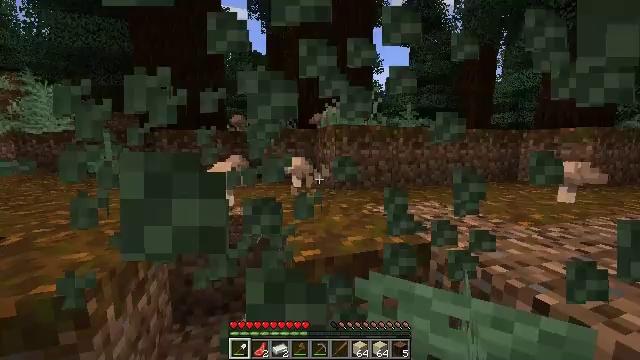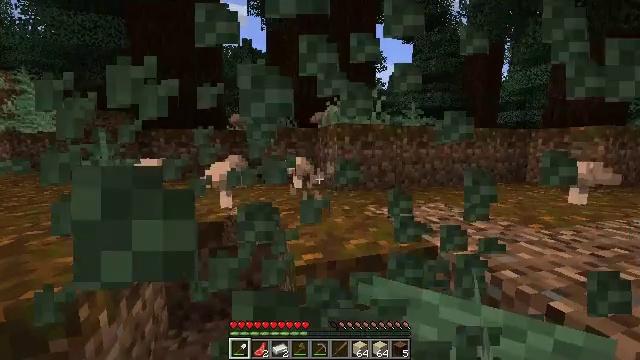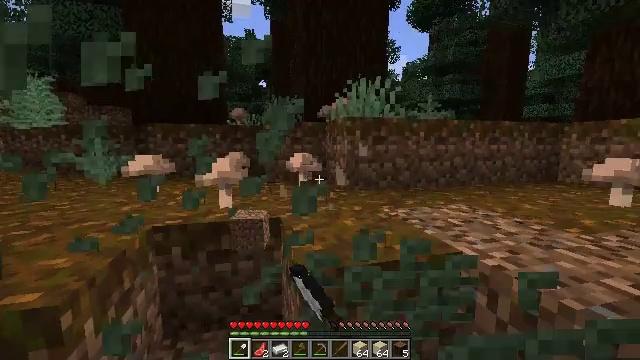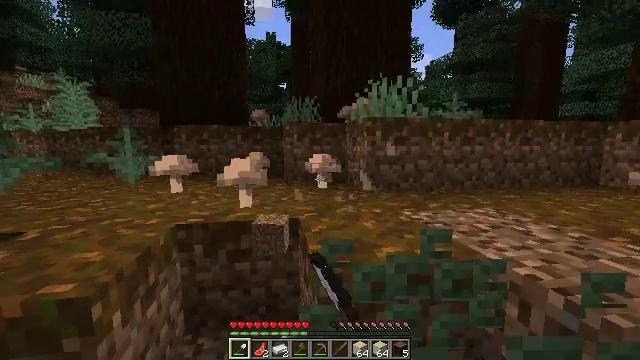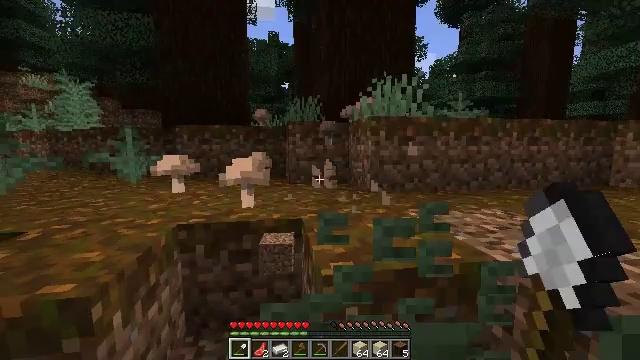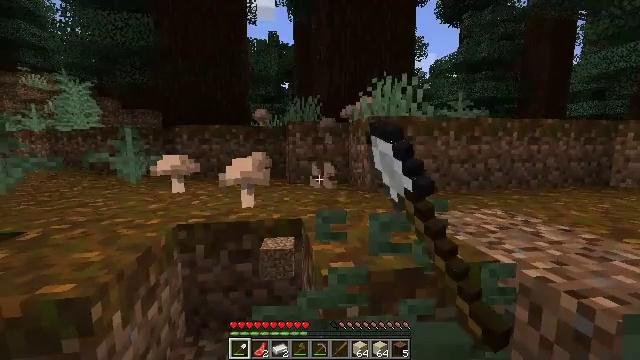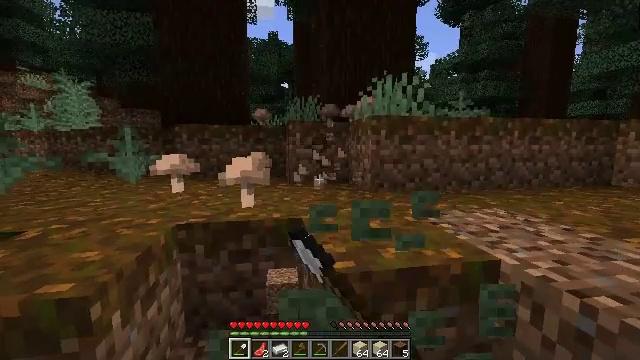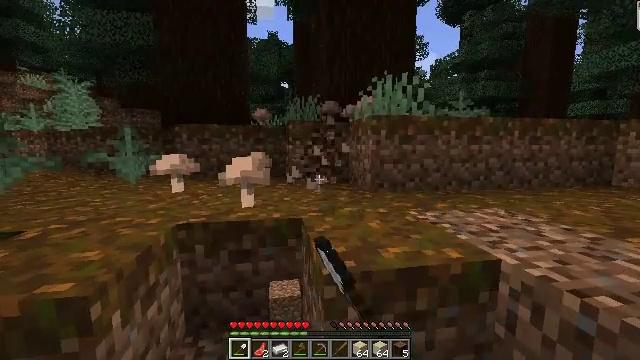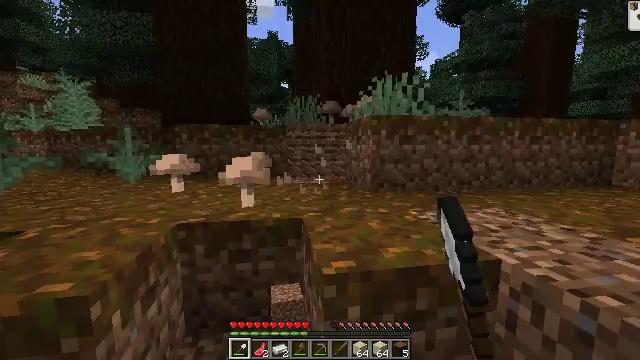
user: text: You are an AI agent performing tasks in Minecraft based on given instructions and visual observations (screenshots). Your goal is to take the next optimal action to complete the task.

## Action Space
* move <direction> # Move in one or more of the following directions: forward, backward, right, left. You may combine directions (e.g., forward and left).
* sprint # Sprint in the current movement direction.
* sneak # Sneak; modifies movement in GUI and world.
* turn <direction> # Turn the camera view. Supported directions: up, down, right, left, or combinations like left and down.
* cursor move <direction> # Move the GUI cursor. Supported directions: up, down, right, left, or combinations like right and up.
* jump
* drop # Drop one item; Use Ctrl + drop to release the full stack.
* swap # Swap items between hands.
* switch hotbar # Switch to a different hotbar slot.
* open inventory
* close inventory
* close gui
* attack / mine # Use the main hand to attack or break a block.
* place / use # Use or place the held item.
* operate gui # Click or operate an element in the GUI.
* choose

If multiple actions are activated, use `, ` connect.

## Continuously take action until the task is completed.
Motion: motion action
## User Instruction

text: Gather the brown mushroom in dark areas.
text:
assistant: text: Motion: attack / mine
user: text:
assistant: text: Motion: turn left, attack / mine
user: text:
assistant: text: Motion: turn left, attack / mine
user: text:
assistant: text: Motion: attack / mine
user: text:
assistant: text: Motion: attack / mine
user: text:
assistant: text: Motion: attack / mine
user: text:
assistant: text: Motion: attack / mine
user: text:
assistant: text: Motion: attack / mine
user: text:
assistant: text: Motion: no_op